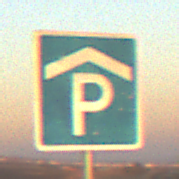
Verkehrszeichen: Parkhaus
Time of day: SunriseSunset
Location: Outdoor (Nature)
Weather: Clear
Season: NotSpecified
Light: Natural